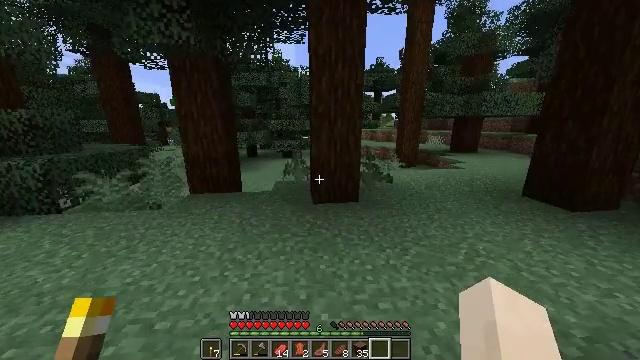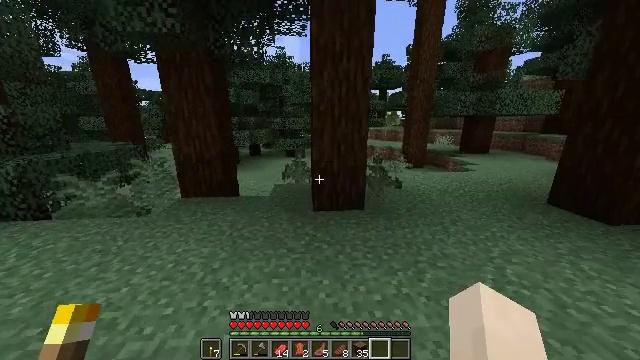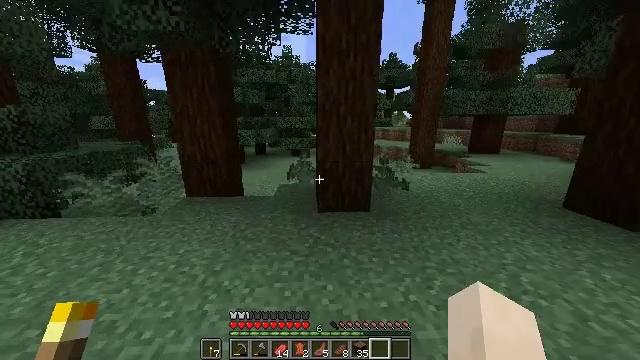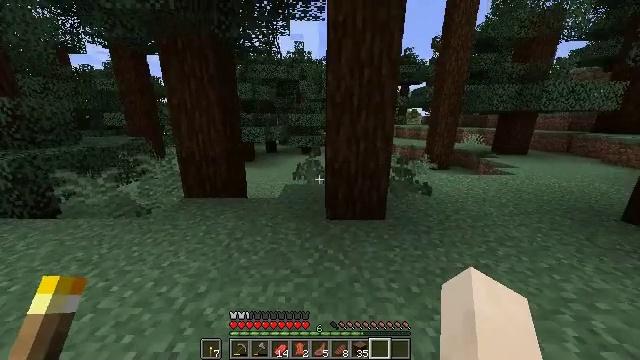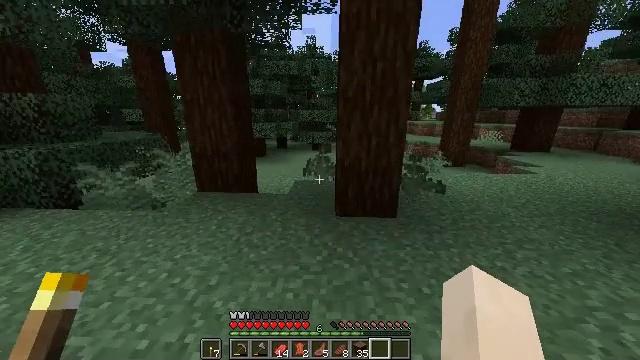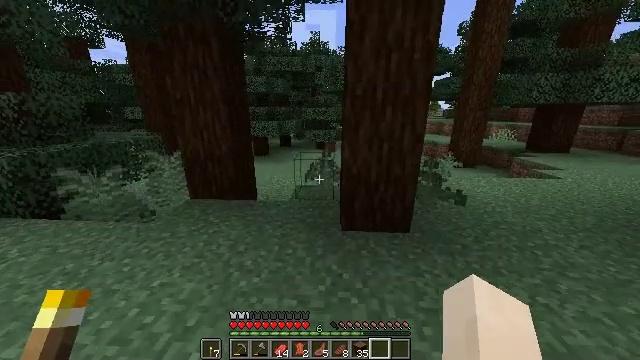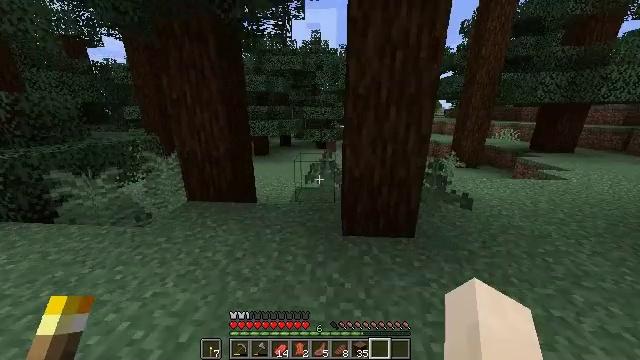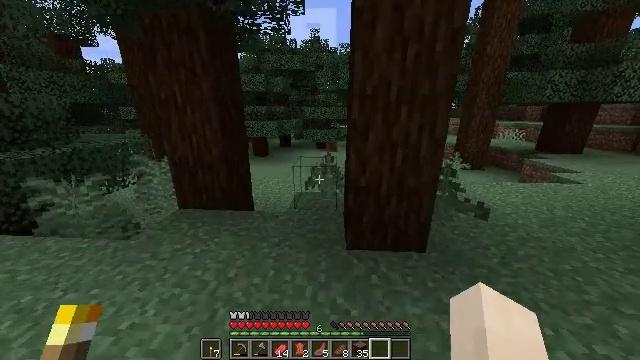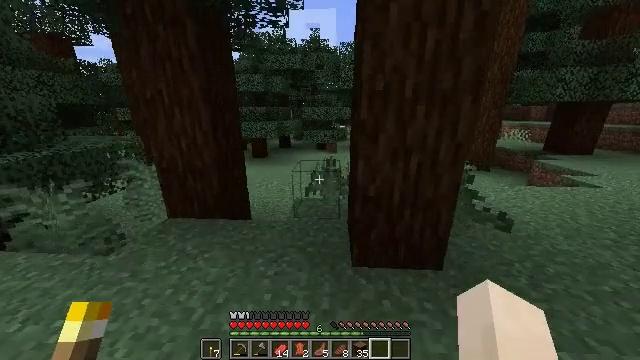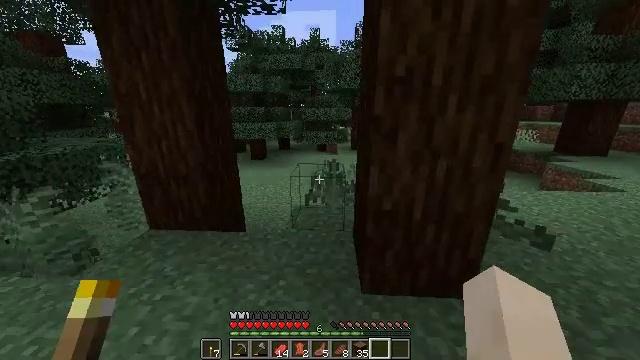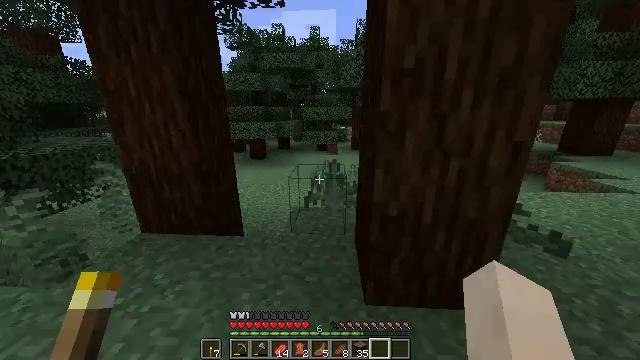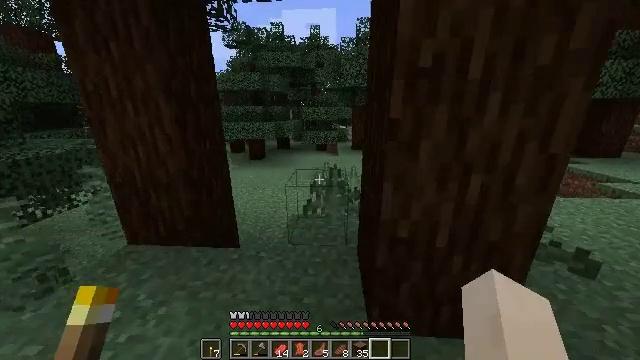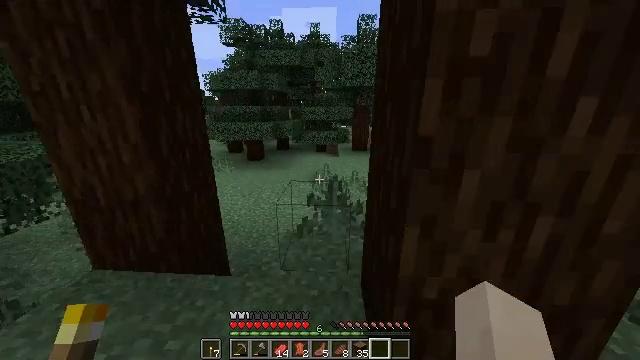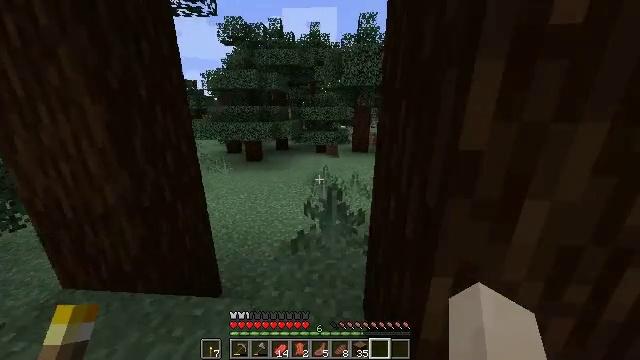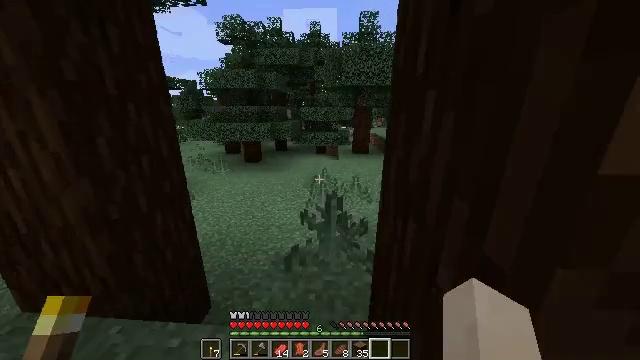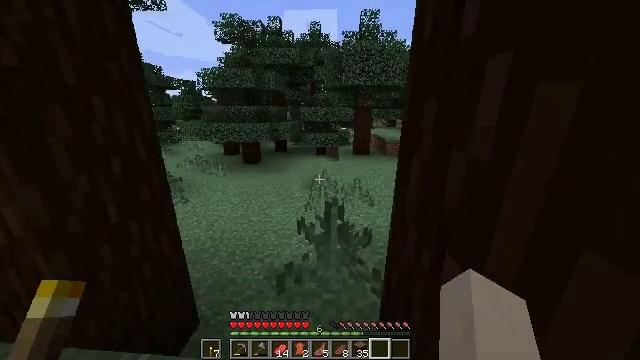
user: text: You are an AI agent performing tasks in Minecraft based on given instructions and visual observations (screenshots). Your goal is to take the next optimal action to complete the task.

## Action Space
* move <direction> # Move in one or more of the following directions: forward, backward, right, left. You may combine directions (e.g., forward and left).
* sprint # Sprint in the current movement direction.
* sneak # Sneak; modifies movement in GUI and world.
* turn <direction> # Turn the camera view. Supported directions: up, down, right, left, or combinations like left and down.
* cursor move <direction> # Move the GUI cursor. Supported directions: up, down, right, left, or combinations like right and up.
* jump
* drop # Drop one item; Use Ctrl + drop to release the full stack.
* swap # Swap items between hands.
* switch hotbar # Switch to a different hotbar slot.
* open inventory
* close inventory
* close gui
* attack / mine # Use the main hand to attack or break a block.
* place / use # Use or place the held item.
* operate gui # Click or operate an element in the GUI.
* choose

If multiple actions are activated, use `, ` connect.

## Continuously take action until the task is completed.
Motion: motion action
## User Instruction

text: Hunt a rabbit.
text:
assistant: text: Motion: move forward, sprint, turn left
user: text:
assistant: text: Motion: move forward, sprint, turn left
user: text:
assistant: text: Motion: move forward, sprint, turn left
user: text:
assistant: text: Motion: move forward, sprint, turn left and down
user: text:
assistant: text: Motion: move forward, sprint, turn left
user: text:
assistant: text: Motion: move forward, sprint
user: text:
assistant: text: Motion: move forward, sprint
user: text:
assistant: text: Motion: move forward, sprint
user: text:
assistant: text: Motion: move forward, sprint
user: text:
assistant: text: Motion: move forward, sprint
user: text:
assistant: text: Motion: move forward, sprint
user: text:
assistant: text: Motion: move forward, sprint
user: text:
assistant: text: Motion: move forward, sprint
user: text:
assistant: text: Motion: move forward, sprint
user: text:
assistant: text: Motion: move forward, sprint
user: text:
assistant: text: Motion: move forward, sprint
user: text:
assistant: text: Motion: move forward, sprint
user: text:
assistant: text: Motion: move forward, sprint
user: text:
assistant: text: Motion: move forward, sprint
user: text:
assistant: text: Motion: move forward
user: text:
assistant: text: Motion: move forward
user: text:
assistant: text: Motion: move forward, sprint
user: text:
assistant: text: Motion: move forward, sprint
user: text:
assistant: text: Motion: move forward, sprint
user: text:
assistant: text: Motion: move forward, sprint
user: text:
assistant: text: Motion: move forward, sprint
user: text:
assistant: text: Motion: move forward, sprint
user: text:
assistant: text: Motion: move forward, sprint, turn right and down
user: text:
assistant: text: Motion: move forward, sprint, turn right and down
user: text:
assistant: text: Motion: move forward, sprint, turn right and down